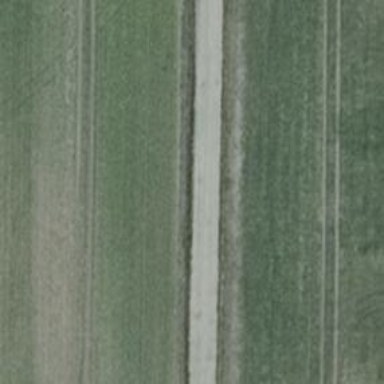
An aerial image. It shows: Gravel track with grade 2 tracktype.